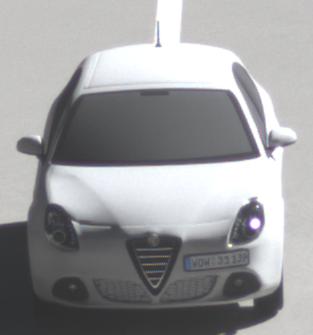
Make: Alfa Romeo
Model: Giulietta 1.4 TB 16V
Detailed model: Giulietta (940)
Model produced from: 2010/05
Model produced until: 2013/03
Doors: 5
Color: white
Road condition: wet road
Daytime: morning or afternoon
Contrast: high contrast